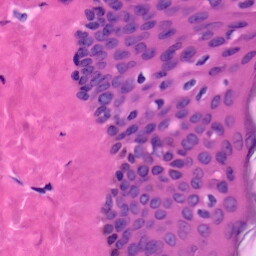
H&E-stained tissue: Skin